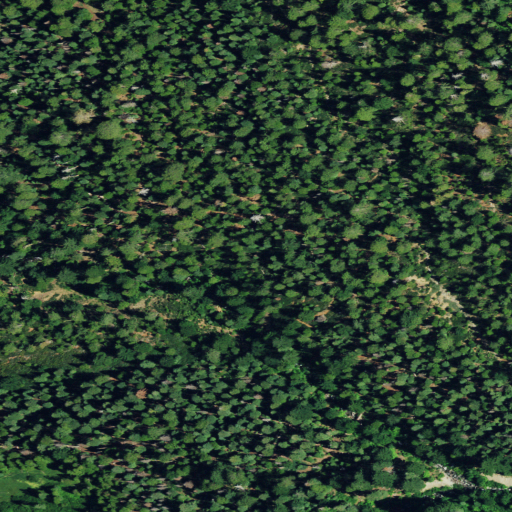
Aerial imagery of valley in California named Long Canyon containing evergreen forest and open development